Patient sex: F
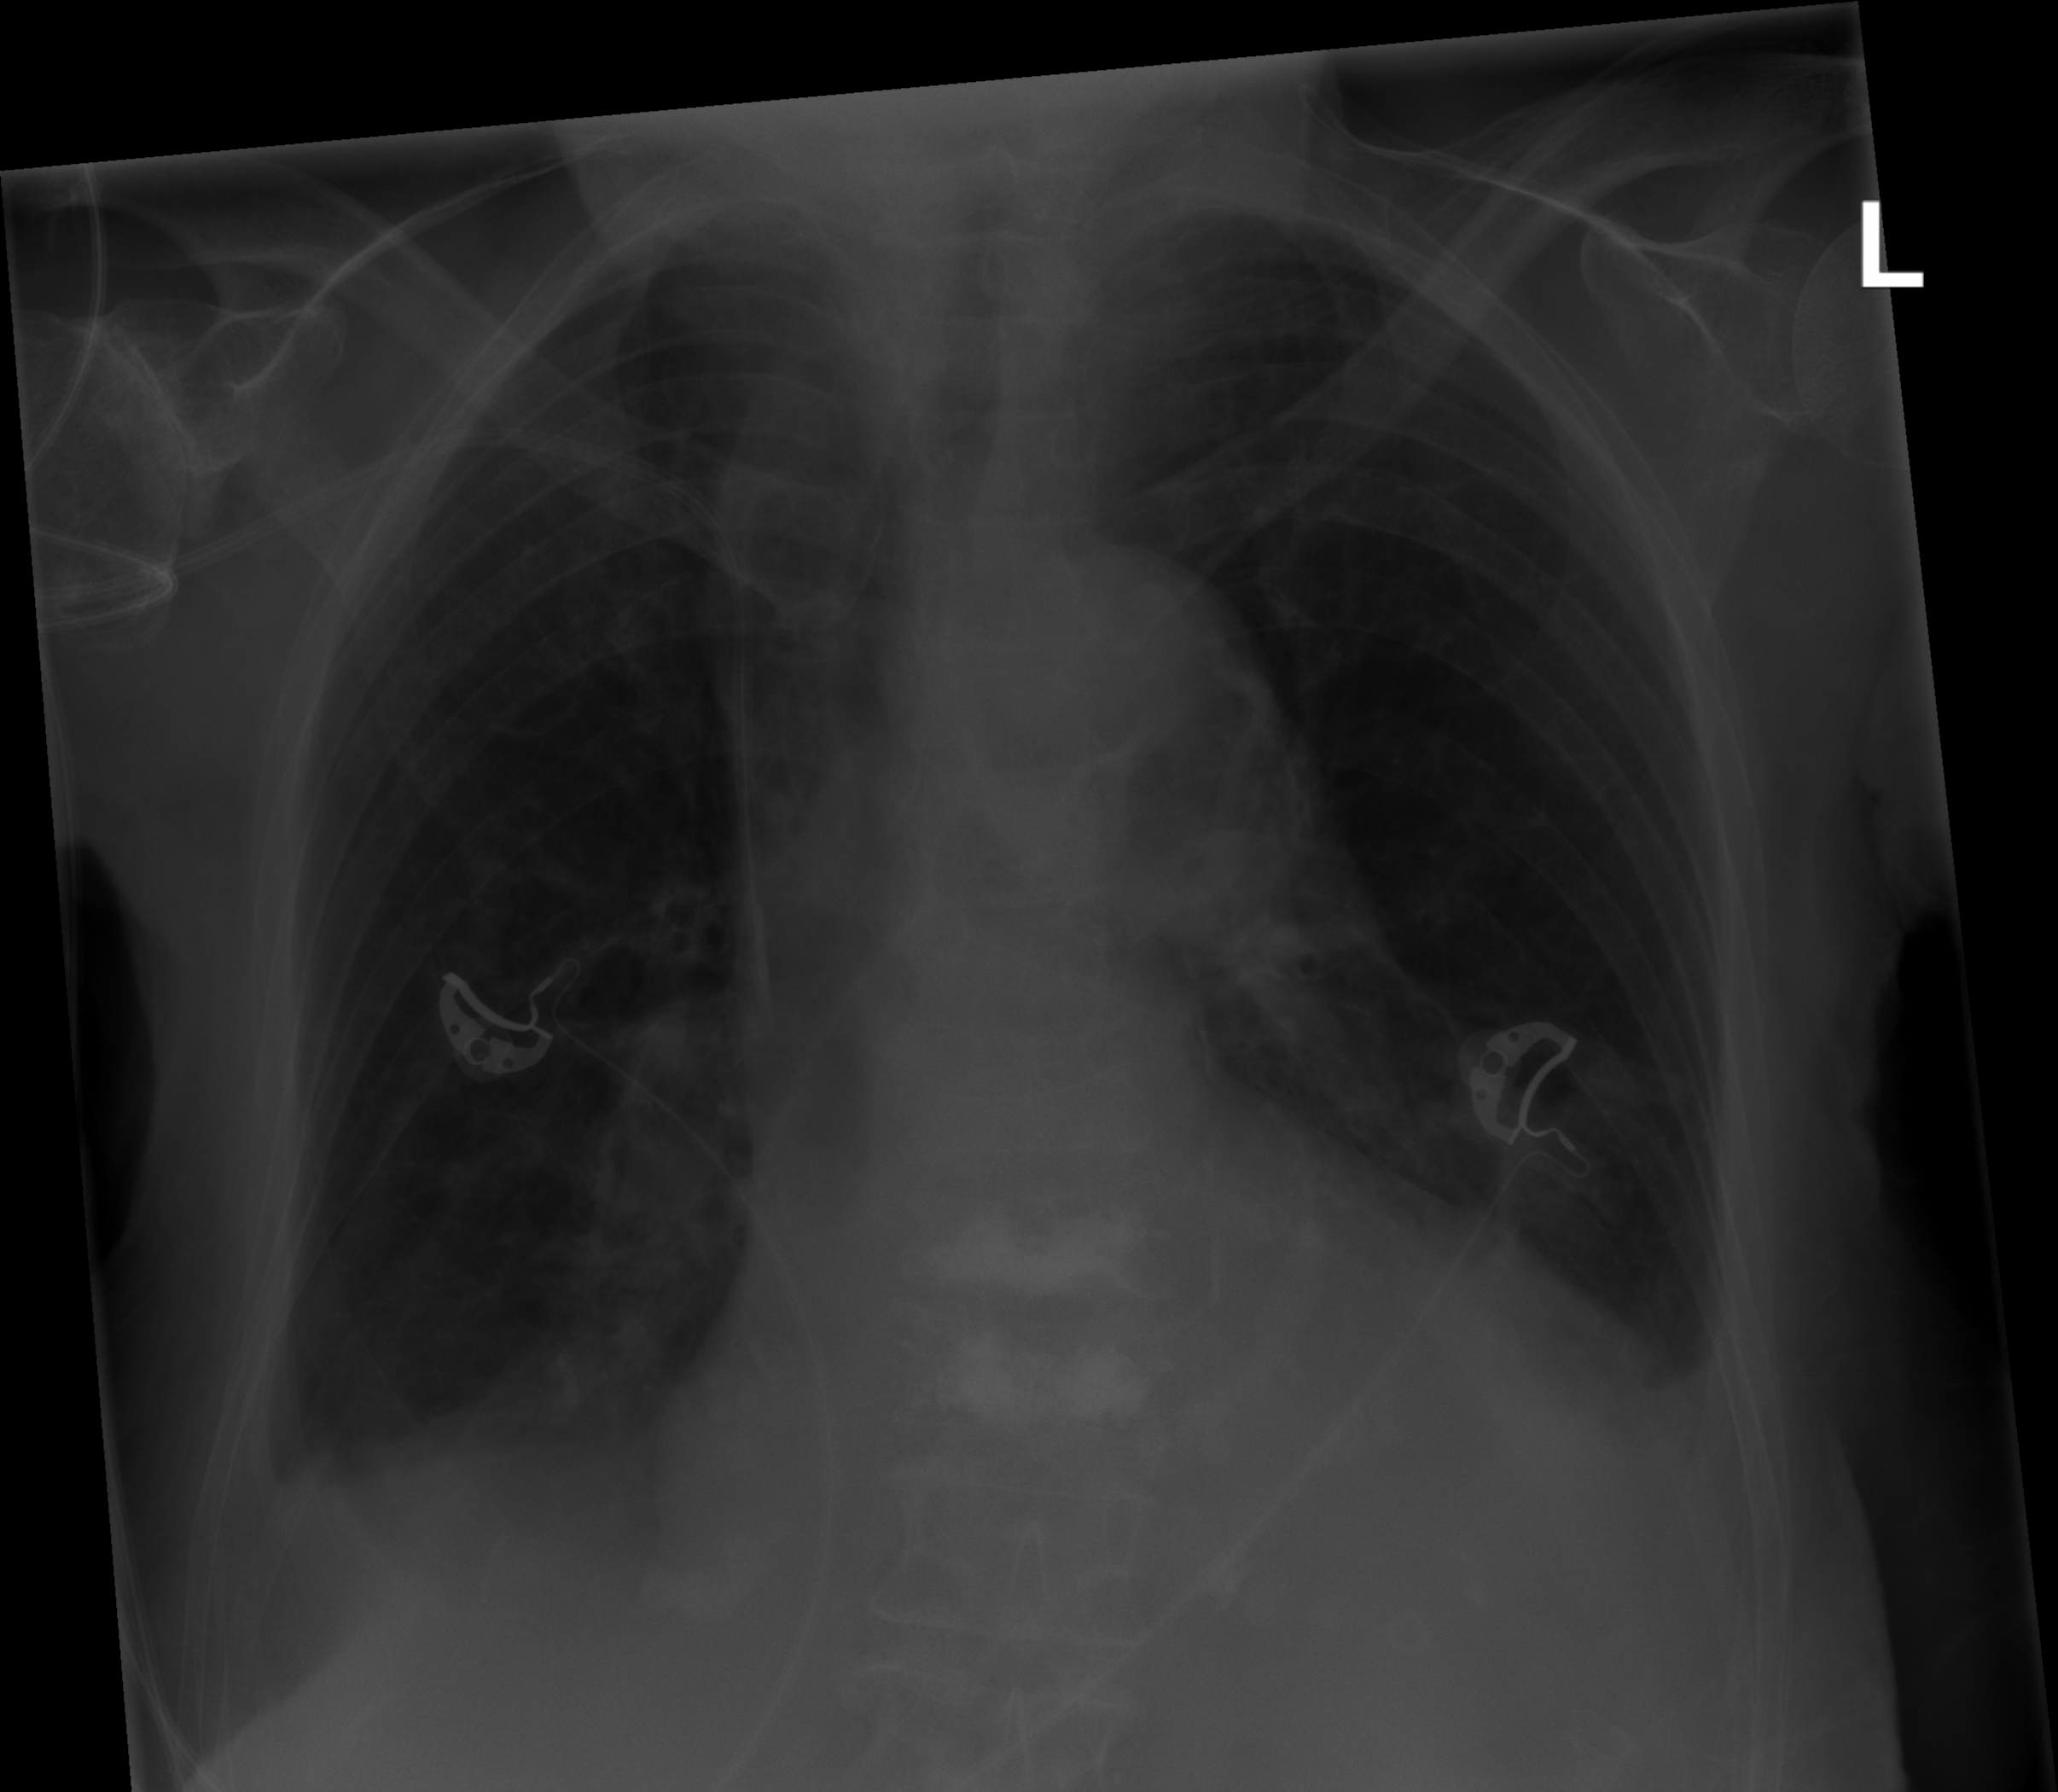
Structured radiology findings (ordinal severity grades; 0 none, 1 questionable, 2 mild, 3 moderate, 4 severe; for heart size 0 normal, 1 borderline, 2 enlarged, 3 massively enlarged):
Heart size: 2
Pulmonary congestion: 0
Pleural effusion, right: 2
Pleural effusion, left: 2
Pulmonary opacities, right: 0
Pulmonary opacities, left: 0
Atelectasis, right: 0
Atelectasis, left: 2